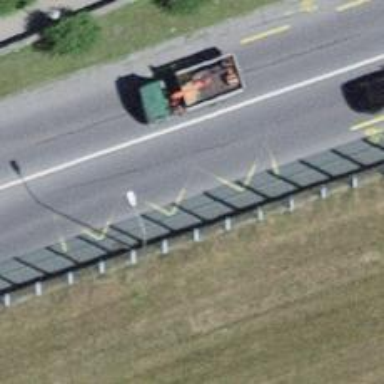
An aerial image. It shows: Bus stop along the road.